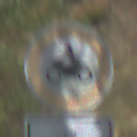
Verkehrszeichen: VerbotKraftraeder
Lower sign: ZeitangabenMitBeschraenkungAufWochentage1
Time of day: Midday
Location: Outdoor (Nature)
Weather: PartlyCloudy
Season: Autumn
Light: Natural